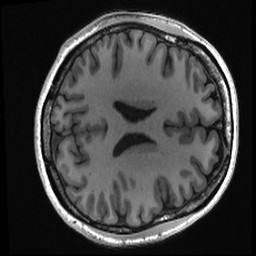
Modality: T1w
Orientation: axial